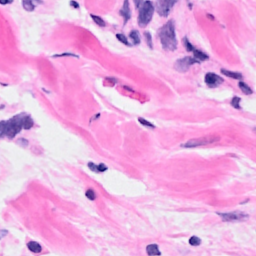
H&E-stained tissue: Breast